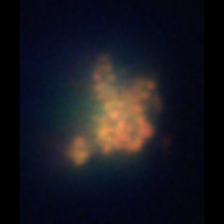
Taxon: Unknown_detritus
Group: Unknown